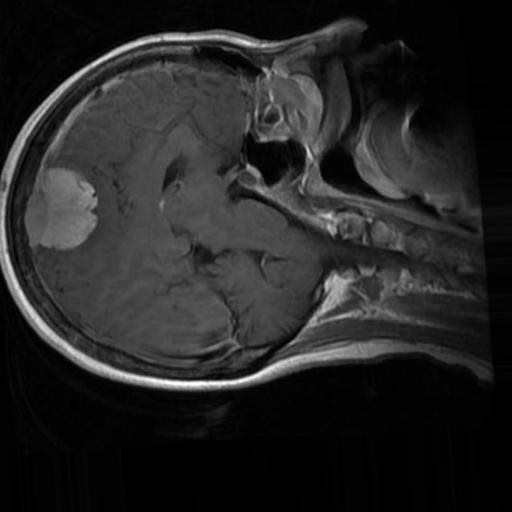
Label: brain_menin